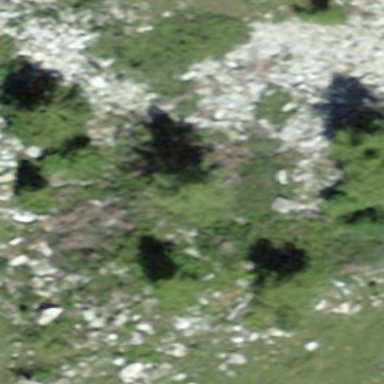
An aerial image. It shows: Forest area.